Question: I'm not sure if this is the right place to ask about hardware but I couldn't find a subforum for just monitoring hardware. If you know of one please direct me to it and I'll ask there.
I'm looking at a chart of physical memory on some front end machines and I was wondering if this was concerning.

Physical memory is constantly over 80% and free memory is always very low. The cached memory is decently high as well, with only 40% available at any given time. There's no information on available memory afaik.
I've tried visiting the front end site and there is no noticeable slowness in page load time. Most actions such as logins don't take long either, but there were recently some problems.
From google I learned that cached memory is memory that can be used faster than RAM and it looks like there's still a bit of available memory. Therefore I'm wondering whether the current load is alarming. Also, I'm not sure why the memory load dropped from the week of the 29th to the 31 or if that is concerning.
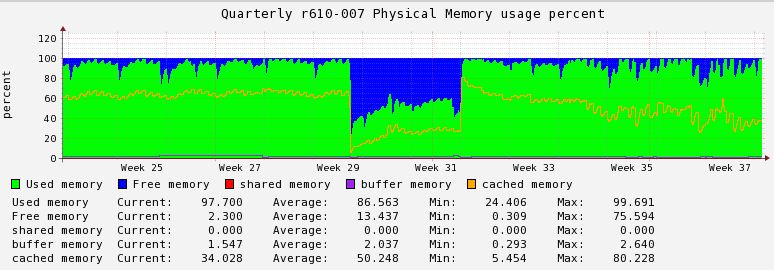
Answer: 1. you need to talk to someone who understands whatever application is running there, or (if it's not proprietary), ask a question about that application. Maybe it's deliberately managing most system memory itself?
2. the cache referred to here is RAM, and it's caching access to a slower device (usually disk). Your googling confused you by talking about the CPU cache, which is built in to the processor and won't show up on this graph
If you don't have some specific performance concern (observed slowness), it not be an issue. Or it may mean you're at capacity, and adding one more user/customer/widget/whatever will cause a complete meltdown. There's no way to tell without more information.